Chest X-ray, PA view. Patient: 65 years old, sex M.
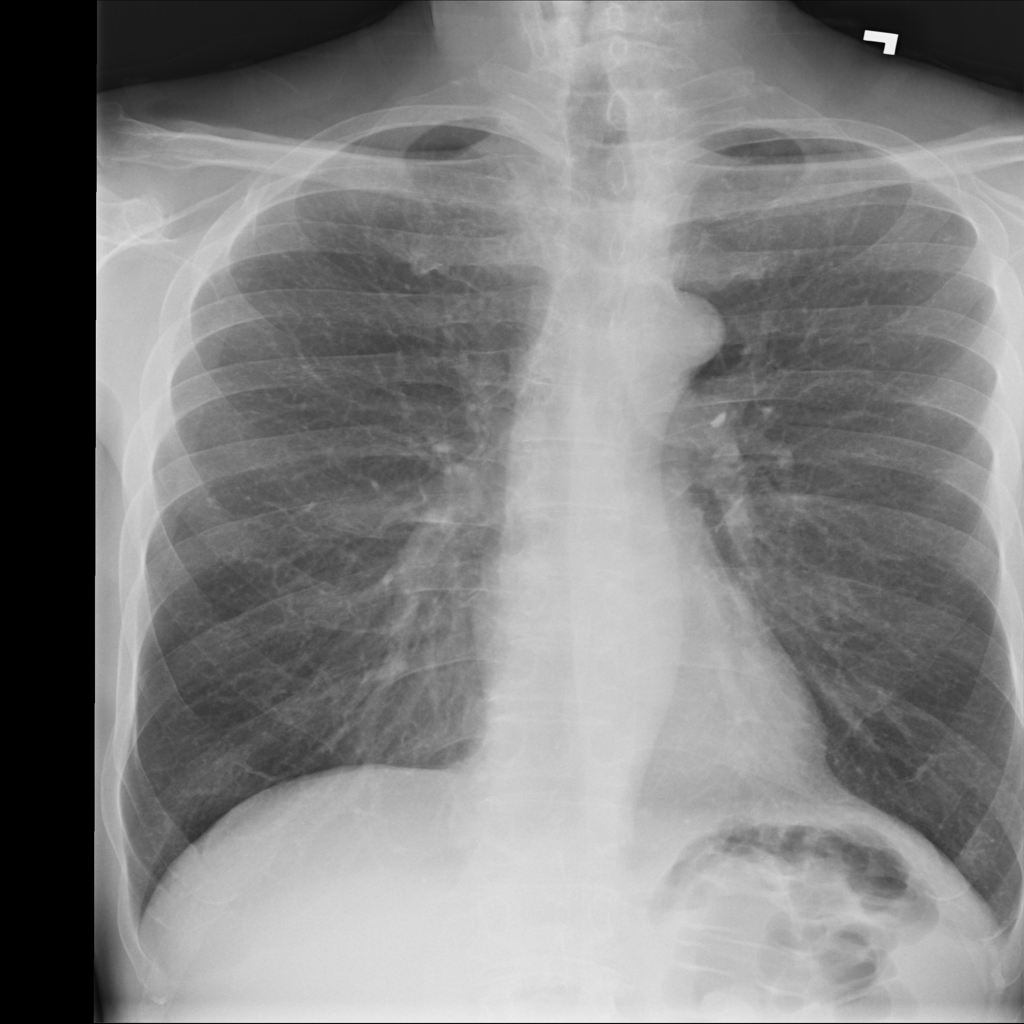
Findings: No Finding